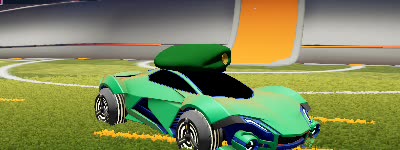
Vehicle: werewolf